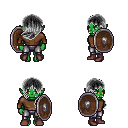
a pixel art fantasy rpg character, female body template, orc, green skin, brown long-sleeve shirt, metal pants, gray left-swept hairstyle, maroon shoes, shield, four views (front, back, left, right), 2x2 character sprite sheet, small pixel art, hard edges, no anti-aliasing